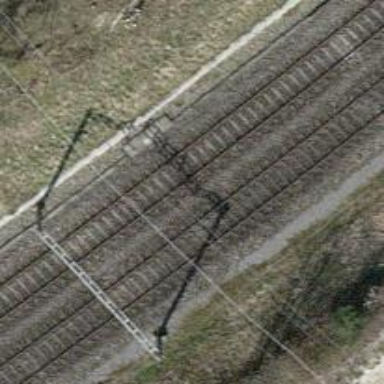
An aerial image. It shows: Single-track railway with electrified contact lines.